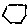
Label: hexagon